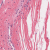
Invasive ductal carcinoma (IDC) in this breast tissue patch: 0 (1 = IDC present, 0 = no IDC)